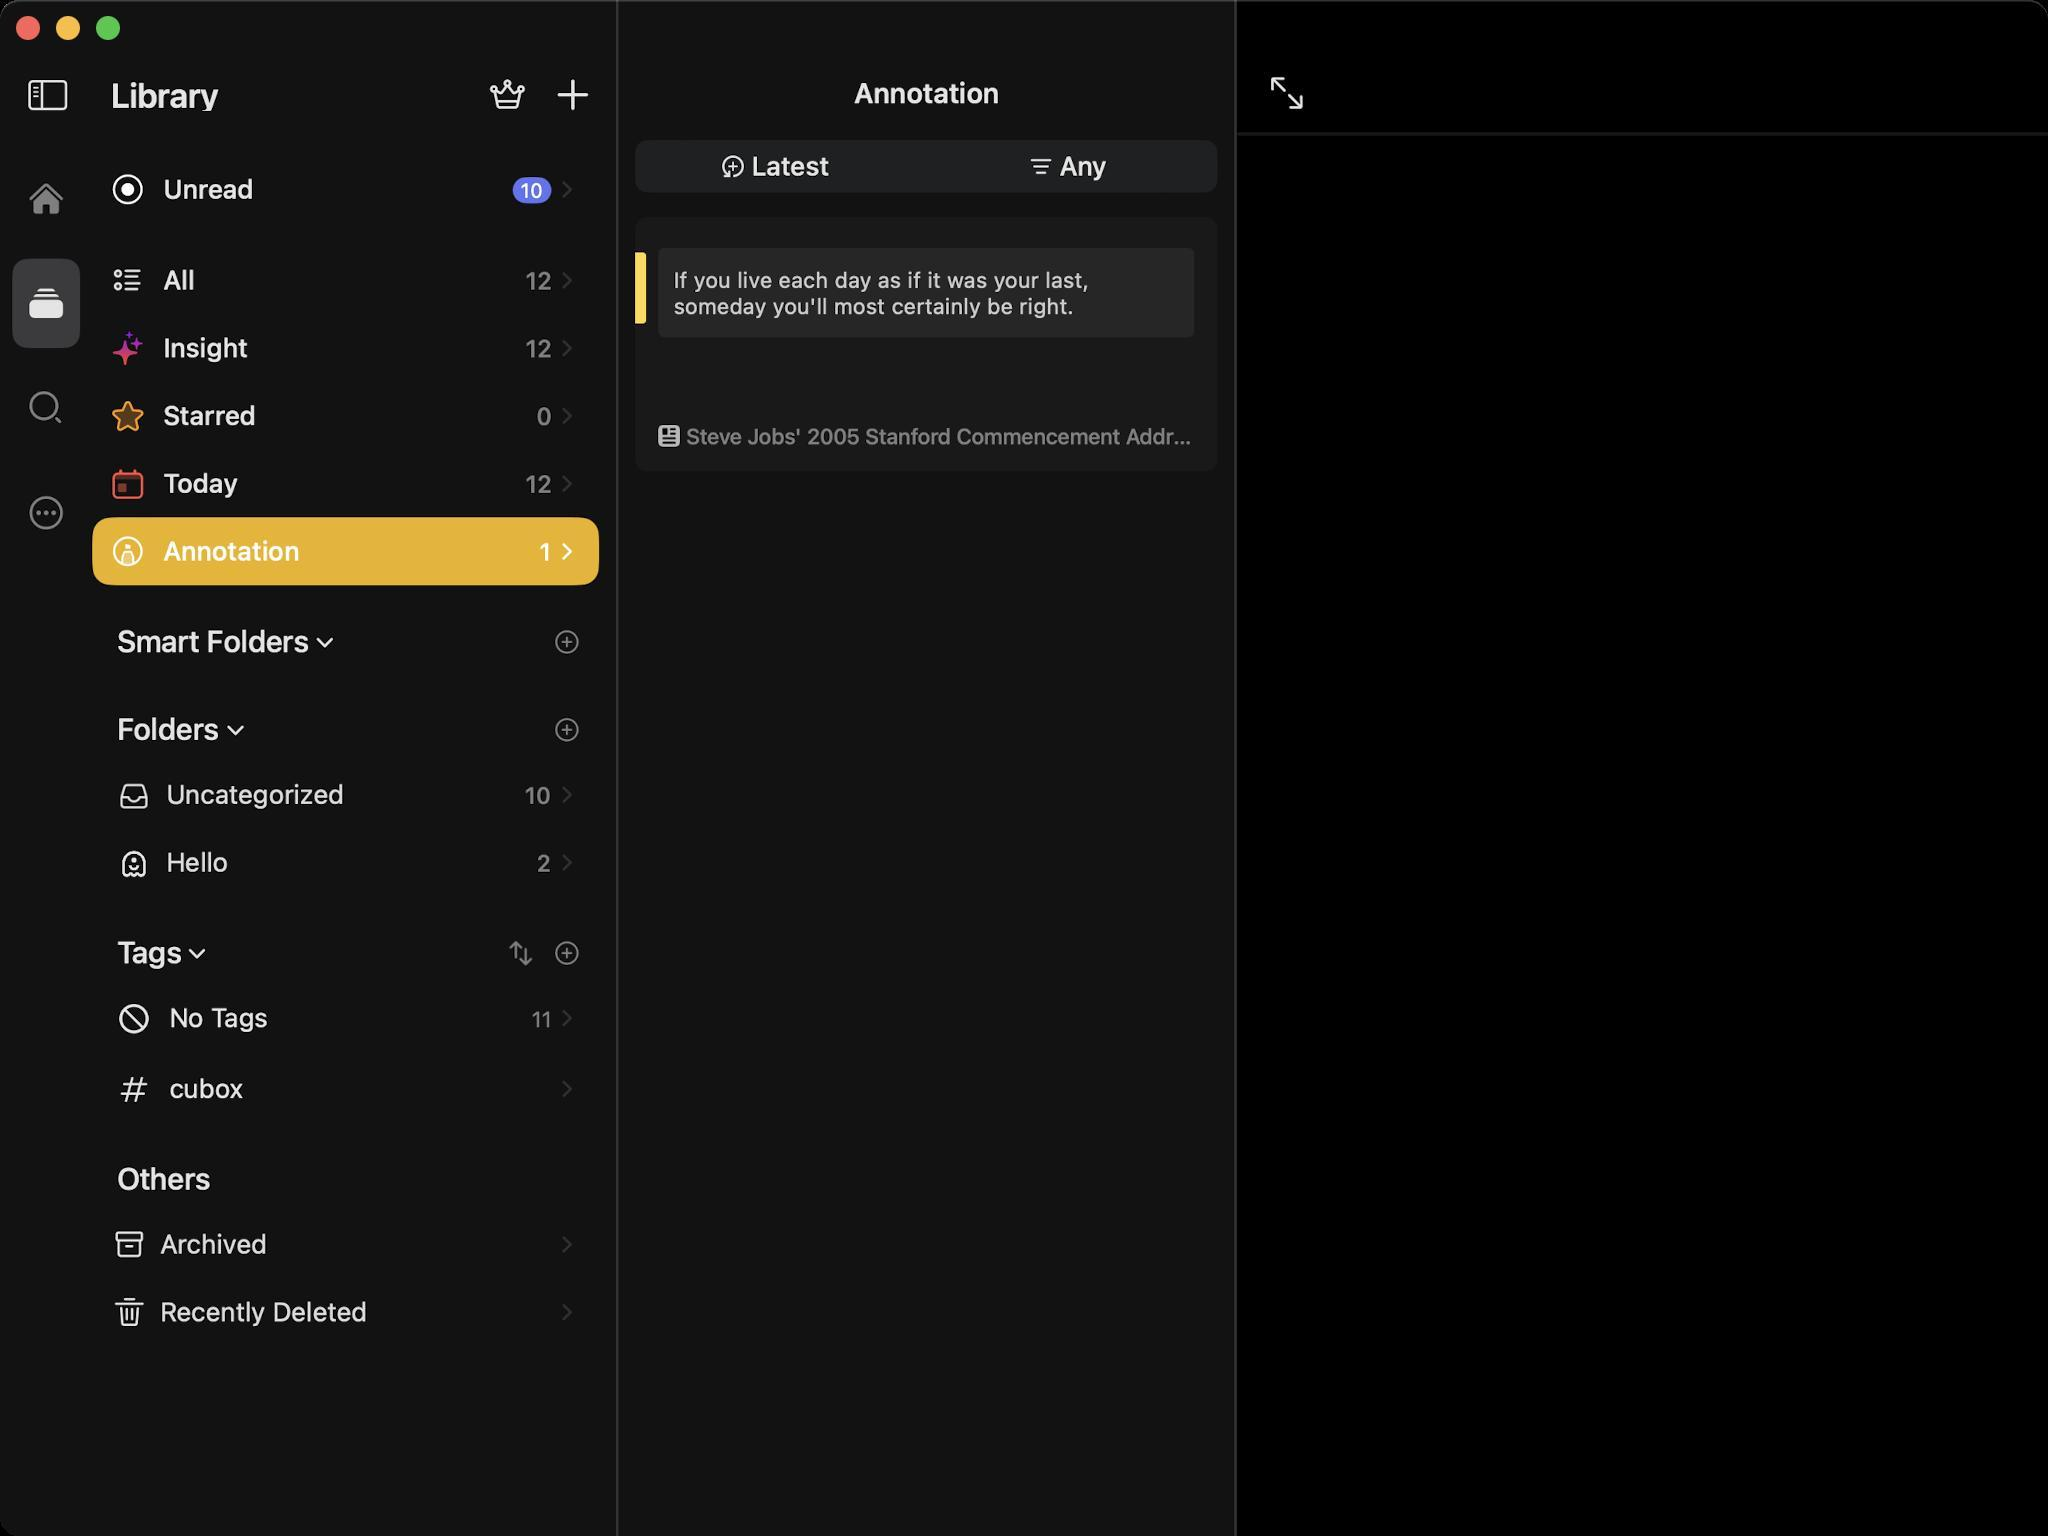
Accessibility tree:
{"name": "Cubox", "role": "AXWindow", "description": null, "role_description": "standard window", "value": null, "position": "352.00;95.00", "size": "1024;768", "children": [{"name": null, "role": "AXGroup", "description": null, "role_description": "group", "value": null, "position": "0.00;0.00", "size": "1024;768", "children": [{"name": null, "role": "AXGroup", "description": null, "role_description": "group", "value": null, "position": "0.00;0.00", "size": "1024;768", "children": [{"name": null, "role": "AXGroup", "description": null, "role_description": "group", "value": null, "position": "-77.00;0.00", "size": "385;768", "children": [{"name": null, "role": "AXGroup", "description": null, "role_description": "Nav bar", "value": null, "position": "-77.00;27.72", "size": "385;38", "children": [{"name": null, "role": "AXButton", "description": "Hide Sidebar", "role_description": "button", "value": null, "position": "3.85;30.03", "size": "40;34", "children": []}, {"name": null, "role": "AXButton", "description": "Library", "role_description": "button", "value": null, "position": "49.28;30.03", "size": "63;34", "children": []}, {"name": null, "role": "AXButton", "description": "crown", "role_description": "button", "value": null, "position": "244.86;38.50", "size": "18;18", "children": []}, {"name": null, "role": "AXButton", "description": "newCard", "role_description": "button", "value": null, "position": "277.97;38.50", "size": "18;18", "children": []}]}, {"name": null, "role": "AXGroup", "description": null, "role_description": "group", "value": null, "position": "-77.00;0.00", "size": "385;768", "children": [{"name": null, "role": "AXGroup", "description": null, "role_description": "group", "value": null, "position": "-77.00;0.00", "size": "385;768", "children": [{"name": null, "role": "AXGroup", "description": null, "role_description": "collection", "value": null, "position": "46.20;0.00", "size": "262;768", "children": [{"name": null, "role": "AXButton", "description": null, "role_description": "button", "value": null, "position": "58.52;66.22", "size": "23;12", "children": []}, {"name": null, "role": "AXStaticText", "description": "Unread", "role_description": "text", "value": "10", "position": "46.20;77.77", "size": "253;34", "children": []}, {"name": null, "role": "AXButton", "description": null, "role_description": "button", "value": null, "position": "58.52;111.65", "size": "23;12", "children": []}, {"name": null, "role": "AXStaticText", "description": "All", "role_description": "text", "value": "12", "position": "46.20;123.20", "size": "253;34", "children": []}, {"name": null, "role": "AXStaticText", "description": "Insight", "role_description": "text", "value": "12", "position": "46.20;157.08", "size": "253;34", "children": []}, {"name": null, "role": "AXStaticText", "description": "Starred", "role_description": "text", "value": "0", "position": "46.20;190.96", "size": "253;34", "children": []}, {"name": null, "role": "AXStaticText", "description": "Today", "role_description": "text", "value": "12", "position": "46.20;224.84", "size": "253;34", "children": []}, {"name": null, "role": "AXStaticText", "description": "Annotation", "role_description": "text", "value": "1", "position": "46.20;258.72", "size": "253;34", "children": []}, {"name": null, "role": "AXButton", "description": null, "role_description": "button", "value": null, "position": "58.52;292.60", "size": "109;44", "children": []}, {"name": null, "role": "AXButton", "description": null, "role_description": "button", "value": null, "position": "272.58;292.60", "size": "27;44", "children": []}, {"name": null, "role": "AXStaticText", "description": "Smart Folders", "role_description": "text", "value": null, "position": "58.52;311.08", "size": "96;19", "children": []}, {"name": null, "role": "AXButton", "description": null, "role_description": "button", "value": null, "position": "58.52;336.49", "size": "64;44", "children": []}, {"name": null, "role": "AXButton", "description": null, "role_description": "button", "value": null, "position": "272.58;336.49", "size": "27;44", "children": []}, {"name": null, "role": "AXStaticText", "description": "Folders", "role_description": "text", "value": null, "position": "58.52;354.97", "size": "51;19", "children": []}, {"name": null, "role": "AXStaticText", "description": "", "role_description": "text", "value": "10", "position": "46.20;380.38", "size": "253;34", "children": []}, {"name": null, "role": "AXStaticText", "description": "Hello", "role_description": "text", "value": "2", "position": "46.20;414.26", "size": "253;34", "children": []}, {"name": null, "role": "AXButton", "description": null, "role_description": "button", "value": null, "position": "58.52;448.14", "size": "45;44", "children": []}, {"name": null, "role": "AXButton", "description": null, "role_description": "button", "value": null, "position": "241.78;448.14", "size": "31;44", "children": []}, {"name": null, "role": "AXButton", "description": null, "role_description": "button", "value": null, "position": "272.58;448.14", "size": "27;44", "children": []}, {"name": null, "role": "AXStaticText", "description": "Tags", "role_description": "text", "value": null, "position": "58.52;466.62", "size": "32;19", "children": []}, {"name": null, "role": "AXGroup", "description": null, "role_description": "group", "value": null, "position": "46.20;492.03", "size": "253;34", "children": [{"name": null, "role": "AXStaticText", "description": "No Tags", "role_description": "text", "value": null, "position": "84.70;501.27", "size": "50;15", "children": []}, {"name": null, "role": "AXStaticText", "description": "11", "role_description": "text", "value": null, "position": "265.65;502.81", "size": "10;13", "children": []}]}, {"name": null, "role": "AXStaticText", "description": "cubox", "role_description": "text", "value": null, "position": "46.20;527.45", "size": "253;34", "children": []}, {"name": null, "role": "AXButton", "description": null, "role_description": "button", "value": null, "position": "58.52;561.33", "size": "60;44", "children": []}, {"name": null, "role": "AXStaticText", "description": "Others", "role_description": "text", "value": null, "position": "58.52;579.81", "size": "47;19", "children": []}, {"name": null, "role": "AXGroup", "description": null, "role_description": "group", "value": null, "position": "46.20;605.22", "size": "253;34", "children": [{"name": null, "role": "AXStaticText", "description": "Archived", "role_description": "text", "value": null, "position": "80.08;614.46", "size": "177;15", "children": []}]}, {"name": null, "role": "AXGroup", "description": null, "role_description": "group", "value": null, "position": "46.20;639.10", "size": "253;34", "children": [{"name": null, "role": "AXStaticText", "description": "Recently Deleted", "role_description": "text", "value": null, "position": "80.08;648.34", "size": "177;15", "children": []}]}]}, {"name": null, "role": "AXButton", "description": "tabbar0", "role_description": "button", "value": null, "position": "6.16;77.00", "size": "34;45", "children": []}, {"name": null, "role": "AXButton", "description": "tabbar1", "role_description": "button", "value": null, "position": "6.16;129.36", "size": "34;45", "children": []}, {"name": null, "role": "AXButton", "description": "tabbar2", "role_description": "button", "value": null, "position": "6.16;181.72", "size": "34;45", "children": []}, {"name": null, "role": "AXButton", "description": "setting", "role_description": "button", "value": null, "position": "6.16;234.08", "size": "34;45", "children": []}]}]}]}, {"name": null, "role": "AXSplitter", "description": null, "role_description": "splitter", "value": 30.07518768310547, "position": "308.00;0.00", "size": "1;768", "children": []}, {"name": null, "role": "AXGroup", "description": null, "role_description": "group", "value": null, "position": "309.15;0.00", "size": "308;768", "children": [{"name": null, "role": "AXGroup", "description": null, "role_description": "group", "value": null, "position": "309.15;0.00", "size": "308;768", "children": [{"name": null, "role": "AXGroup", "description": null, "role_description": "collection", "value": null, "position": "309.15;0.00", "size": "308;768", "children": [{"name": null, "role": "AXButton", "description": "Latest", "role_description": "button", "value": null, "position": "324.56;71.61", "size": "131;23", "children": []}, {"name": null, "role": "AXButton", "description": "Any", "role_description": "button", "value": null, "position": "470.86;71.61", "size": "131;23", "children": []}, {"name": null, "role": "AXGroup", "description": null, "role_description": "group", "value": null, "position": "317.62;108.57", "size": "291;127", "children": [{"name": null, "role": "AXStaticText", "description": "If you live each day as if it was your last, someday you'll most certainly be right.", "role_description": "text", "value": null, "position": "336.88;133.21", "size": "253;26", "children": []}, {"name": null, "role": "AXButton", "description": "Steve Jobs' 2005 Stanford Commencement Address", "role_description": "button", "value": null, "position": "343.04;210.21", "size": "254;15", "children": []}]}]}]}]}, {"name": null, "role": "AXSplitter", "description": null, "role_description": "splitter", "value": 30.07518768310547, "position": "617.15;0.00", "size": "1;768", "children": []}, {"name": null, "role": "AXGroup", "description": null, "role_description": "group", "value": null, "position": "618.31;0.00", "size": "406;768", "children": [{"name": null, "role": "AXGroup", "description": null, "role_description": "Nav bar", "value": null, "position": "618.31;27.72", "size": "406;38", "children": [{"name": null, "role": "AXButton", "description": "Enter Fullscreen", "role_description": "button", "value": null, "position": "625.24;30.03", "size": "37;34", "children": []}, {"name": null, "role": "AXGenericElement", "description": "Progress", "role_description": "", "value": "0 %", "position": "618.31;56.83", "size": "406;20", "children": []}]}, {"name": null, "role": "AXGroup", "description": null, "role_description": "group", "value": null, "position": "618.31;0.00", "size": "406;768", "children": [{"name": null, "role": "AXGroup", "description": null, "role_description": "group", "value": null, "position": "618.31;0.00", "size": "406;768", "children": []}]}]}, {"name": null, "role": "AXGroup", "description": null, "role_description": "Nav bar", "value": null, "position": "309.15;27.72", "size": "308;38", "children": [{"name": null, "role": "AXHeading", "description": "Annotation", "role_description": "heading", "value": null, "position": "426.97;38.50", "size": "73;16", "children": []}]}]}]}, {"name": null, "role": "AXButton", "description": null, "role_description": "close button", "value": null, "position": "7.00;6.00", "size": "14;16", "children": []}, {"name": null, "role": "AXButton", "description": null, "role_description": "full screen button", "value": null, "position": "47.00;6.00", "size": "14;16", "children": [{"name": null, "role": "AXGroup", "description": null, "role_description": "group", "value": null, "position": "47.00;6.00", "size": "14;16", "children": [{"name": null, "role": "AXGroup", "description": null, "role_description": "group", "value": null, "position": "47.00;6.00", "size": "14;16", "children": []}]}]}, {"name": null, "role": "AXButton", "description": null, "role_description": "minimize button", "value": null, "position": "27.00;6.00", "size": "14;16", "children": []}]}